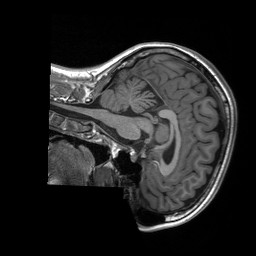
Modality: T1w
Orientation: sagittal
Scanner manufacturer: siemens
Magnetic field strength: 3 T
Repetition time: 2.3 s
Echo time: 0.00207 s